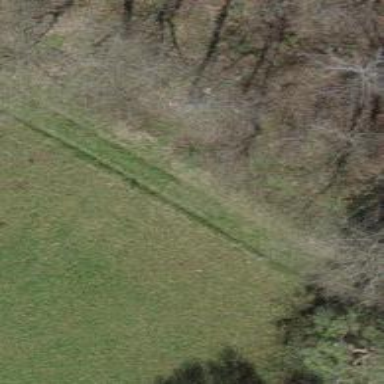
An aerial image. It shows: Track with grade 5 tracktype.